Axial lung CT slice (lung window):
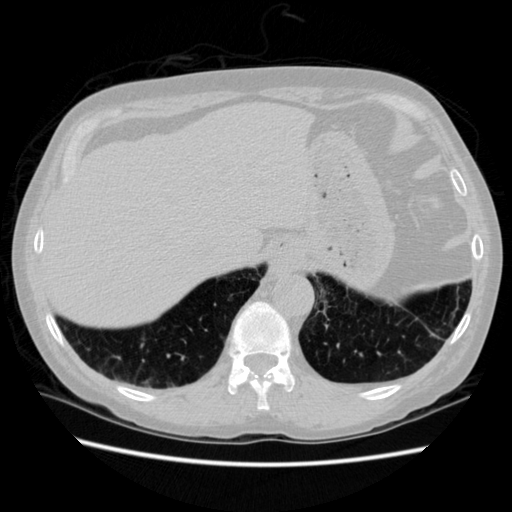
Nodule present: no